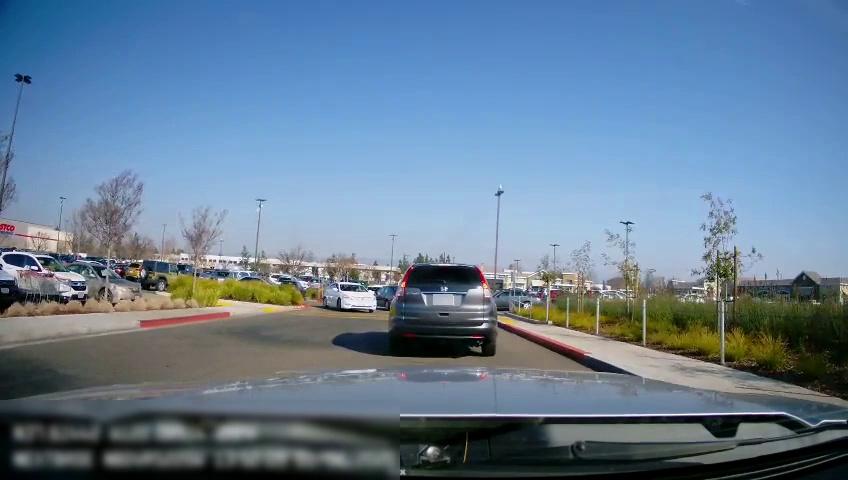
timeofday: Day
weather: Sunny
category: Drivable Space
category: Vehicles | SUV
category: Vehicles | Car
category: Vehicles | Car
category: Vehicles | Car